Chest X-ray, PA view. Patient: 70 years old, sex M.
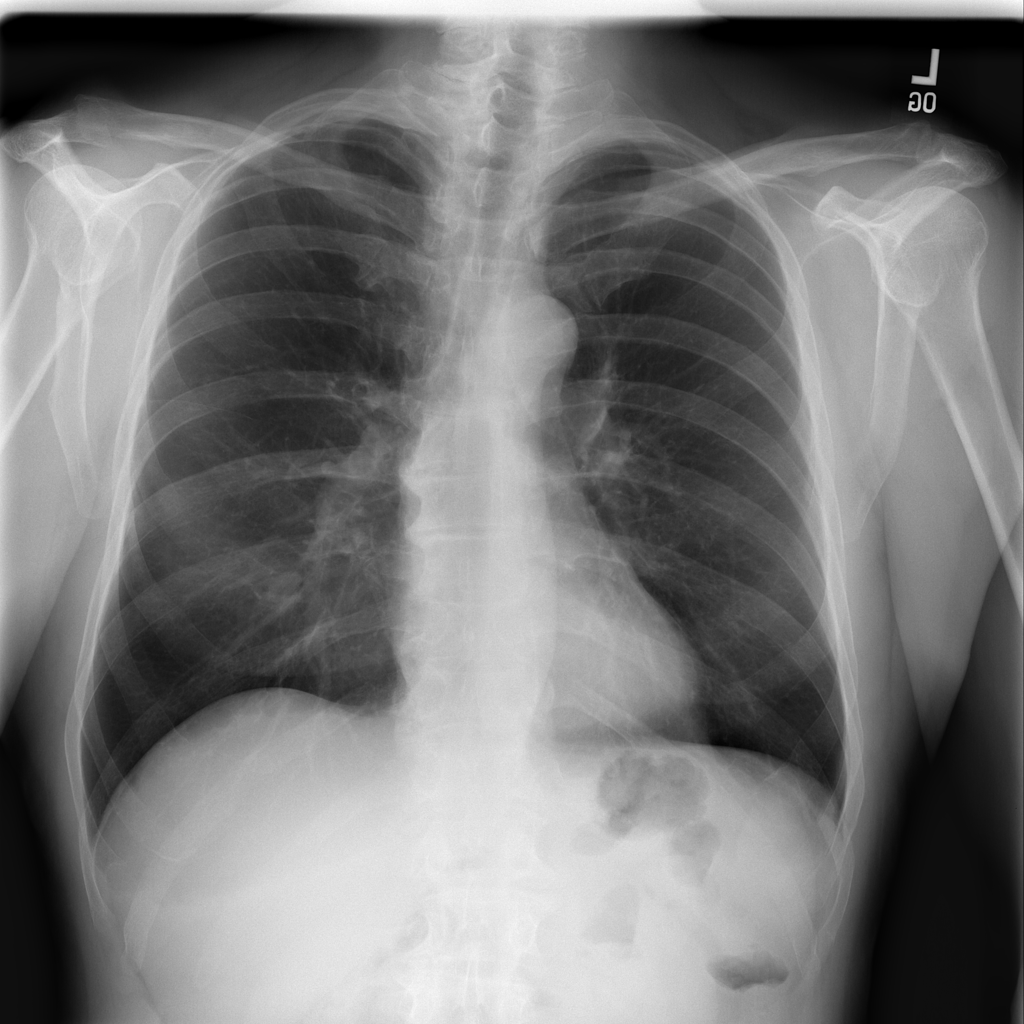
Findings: No Finding